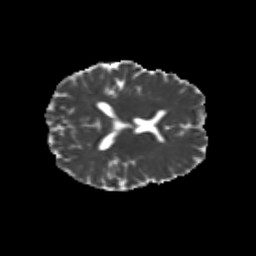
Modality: MD
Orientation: axial
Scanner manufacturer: siemens
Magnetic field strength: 3 T
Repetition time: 9.2 s
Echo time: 0.084 s